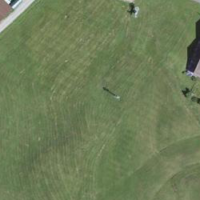
EUNIS habitat code: 24
Species observed at this site:
Lysimachia punctata